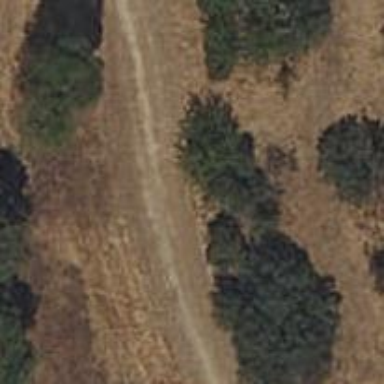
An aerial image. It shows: Excellent visible ground path known as firebreak cutline.